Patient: sex F, age 71
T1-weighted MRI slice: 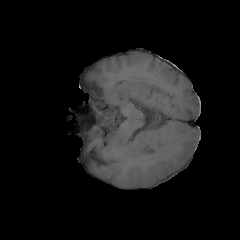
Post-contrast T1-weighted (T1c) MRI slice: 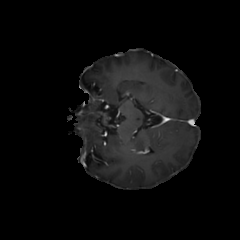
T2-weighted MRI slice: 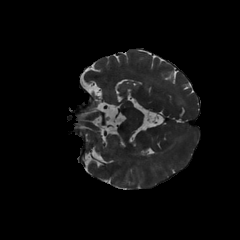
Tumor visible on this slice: no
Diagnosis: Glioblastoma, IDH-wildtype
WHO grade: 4